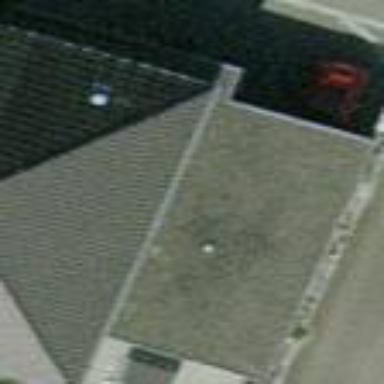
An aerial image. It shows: View of roof of building.